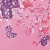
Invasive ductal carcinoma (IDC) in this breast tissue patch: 1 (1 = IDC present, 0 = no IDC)